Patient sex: F
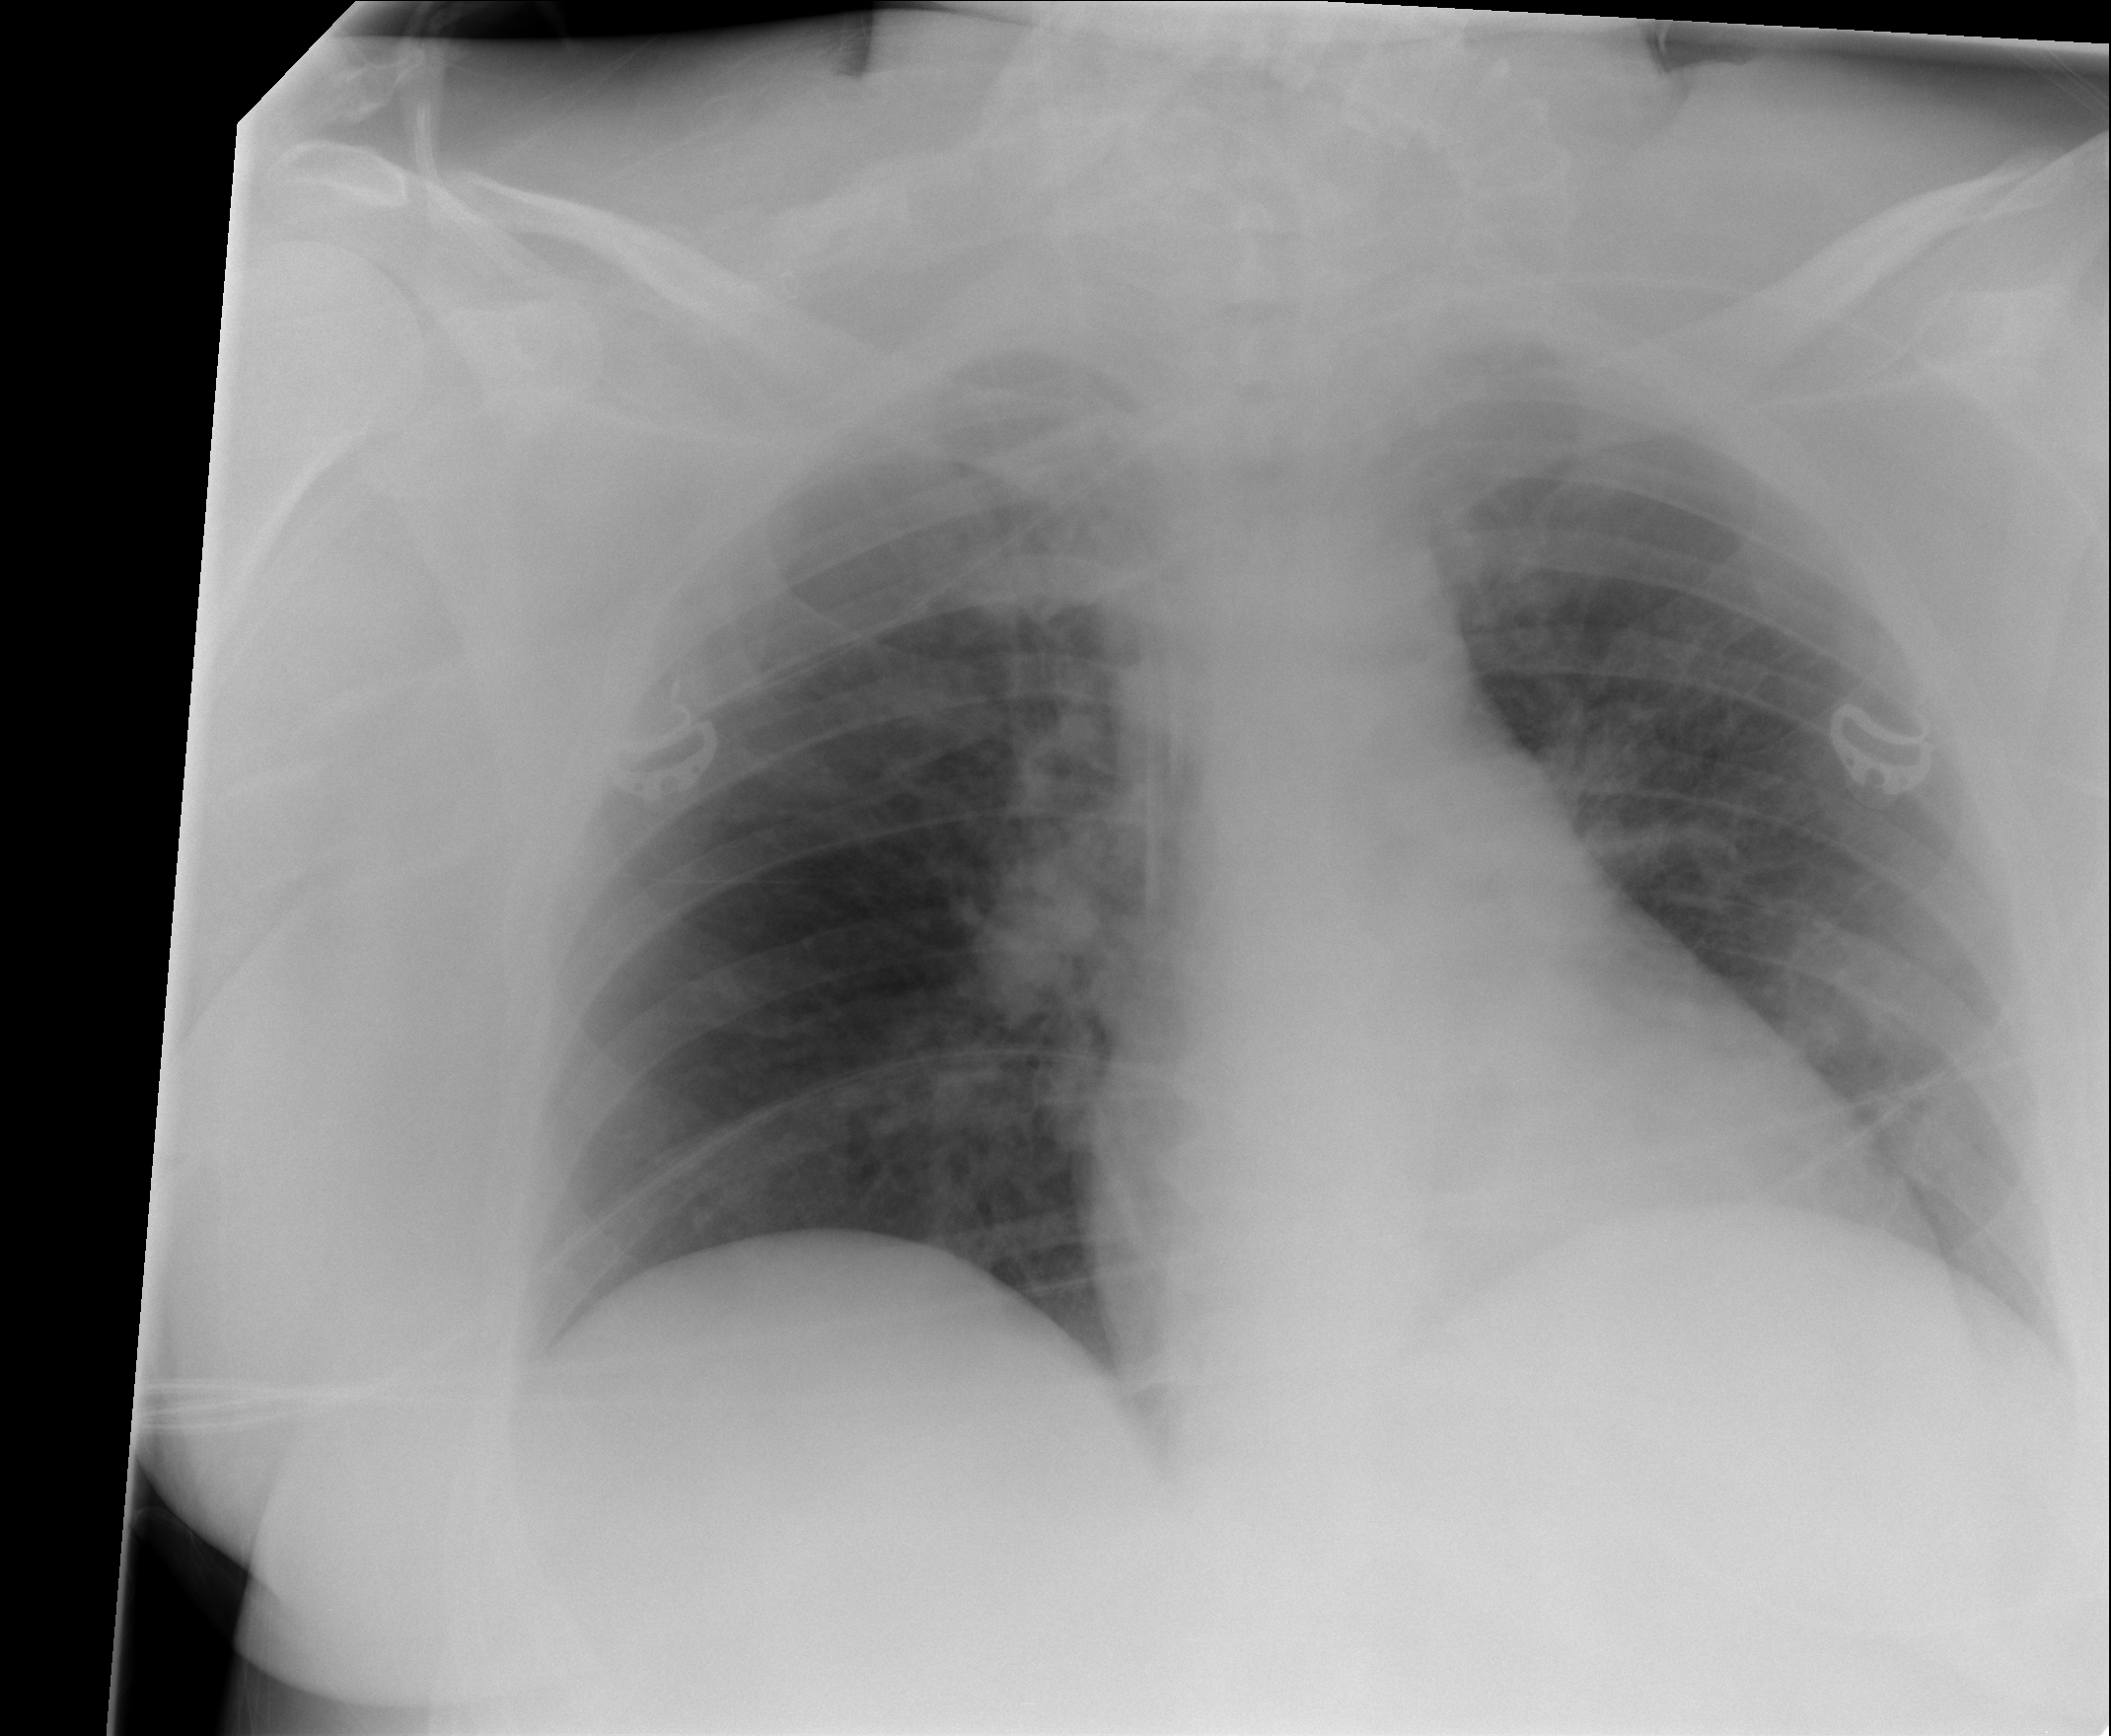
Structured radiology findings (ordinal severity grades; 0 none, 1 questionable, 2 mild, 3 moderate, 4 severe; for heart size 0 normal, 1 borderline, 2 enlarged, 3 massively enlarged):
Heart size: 1
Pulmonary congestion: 0
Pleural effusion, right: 0
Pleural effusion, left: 1
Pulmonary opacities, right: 0
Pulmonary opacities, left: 0
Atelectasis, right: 0
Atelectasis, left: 1